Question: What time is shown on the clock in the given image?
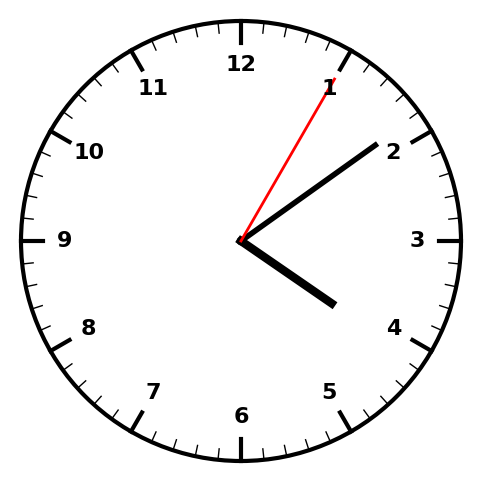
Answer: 04:09:05